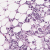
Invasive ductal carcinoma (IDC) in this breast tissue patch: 1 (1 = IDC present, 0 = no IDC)